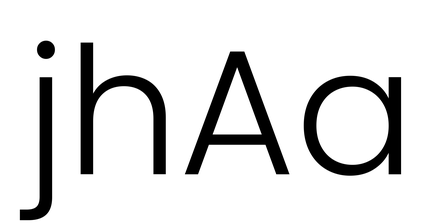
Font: Poppins-Light